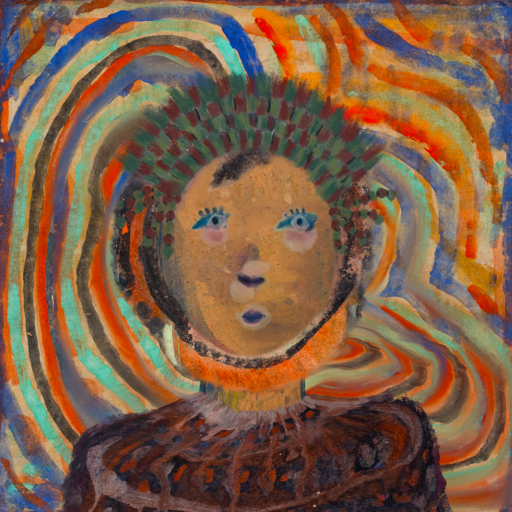
Background: Sisters, Head And Neck Front: In_The_Sun, Face Front: Hill_Girl, Bust: Hypocrite, Hair Front: Childish, Head Accessory: After_Raid_Crown, Second Necklace: Blank, Necklace: Blank, Baby: Blank